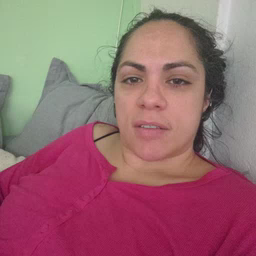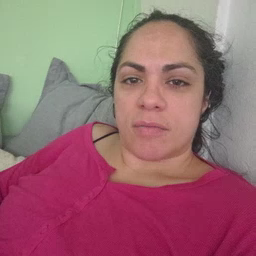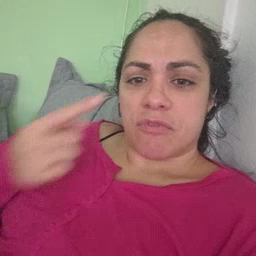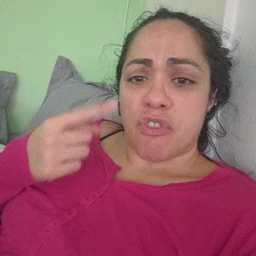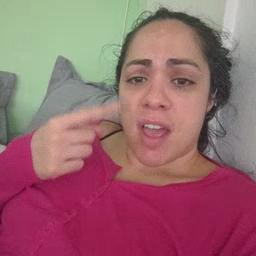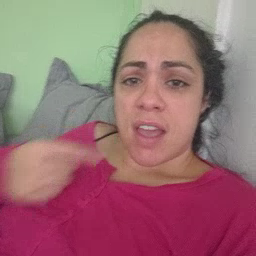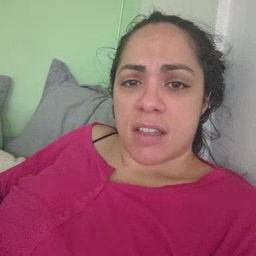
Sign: cry